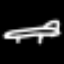
Label: bed